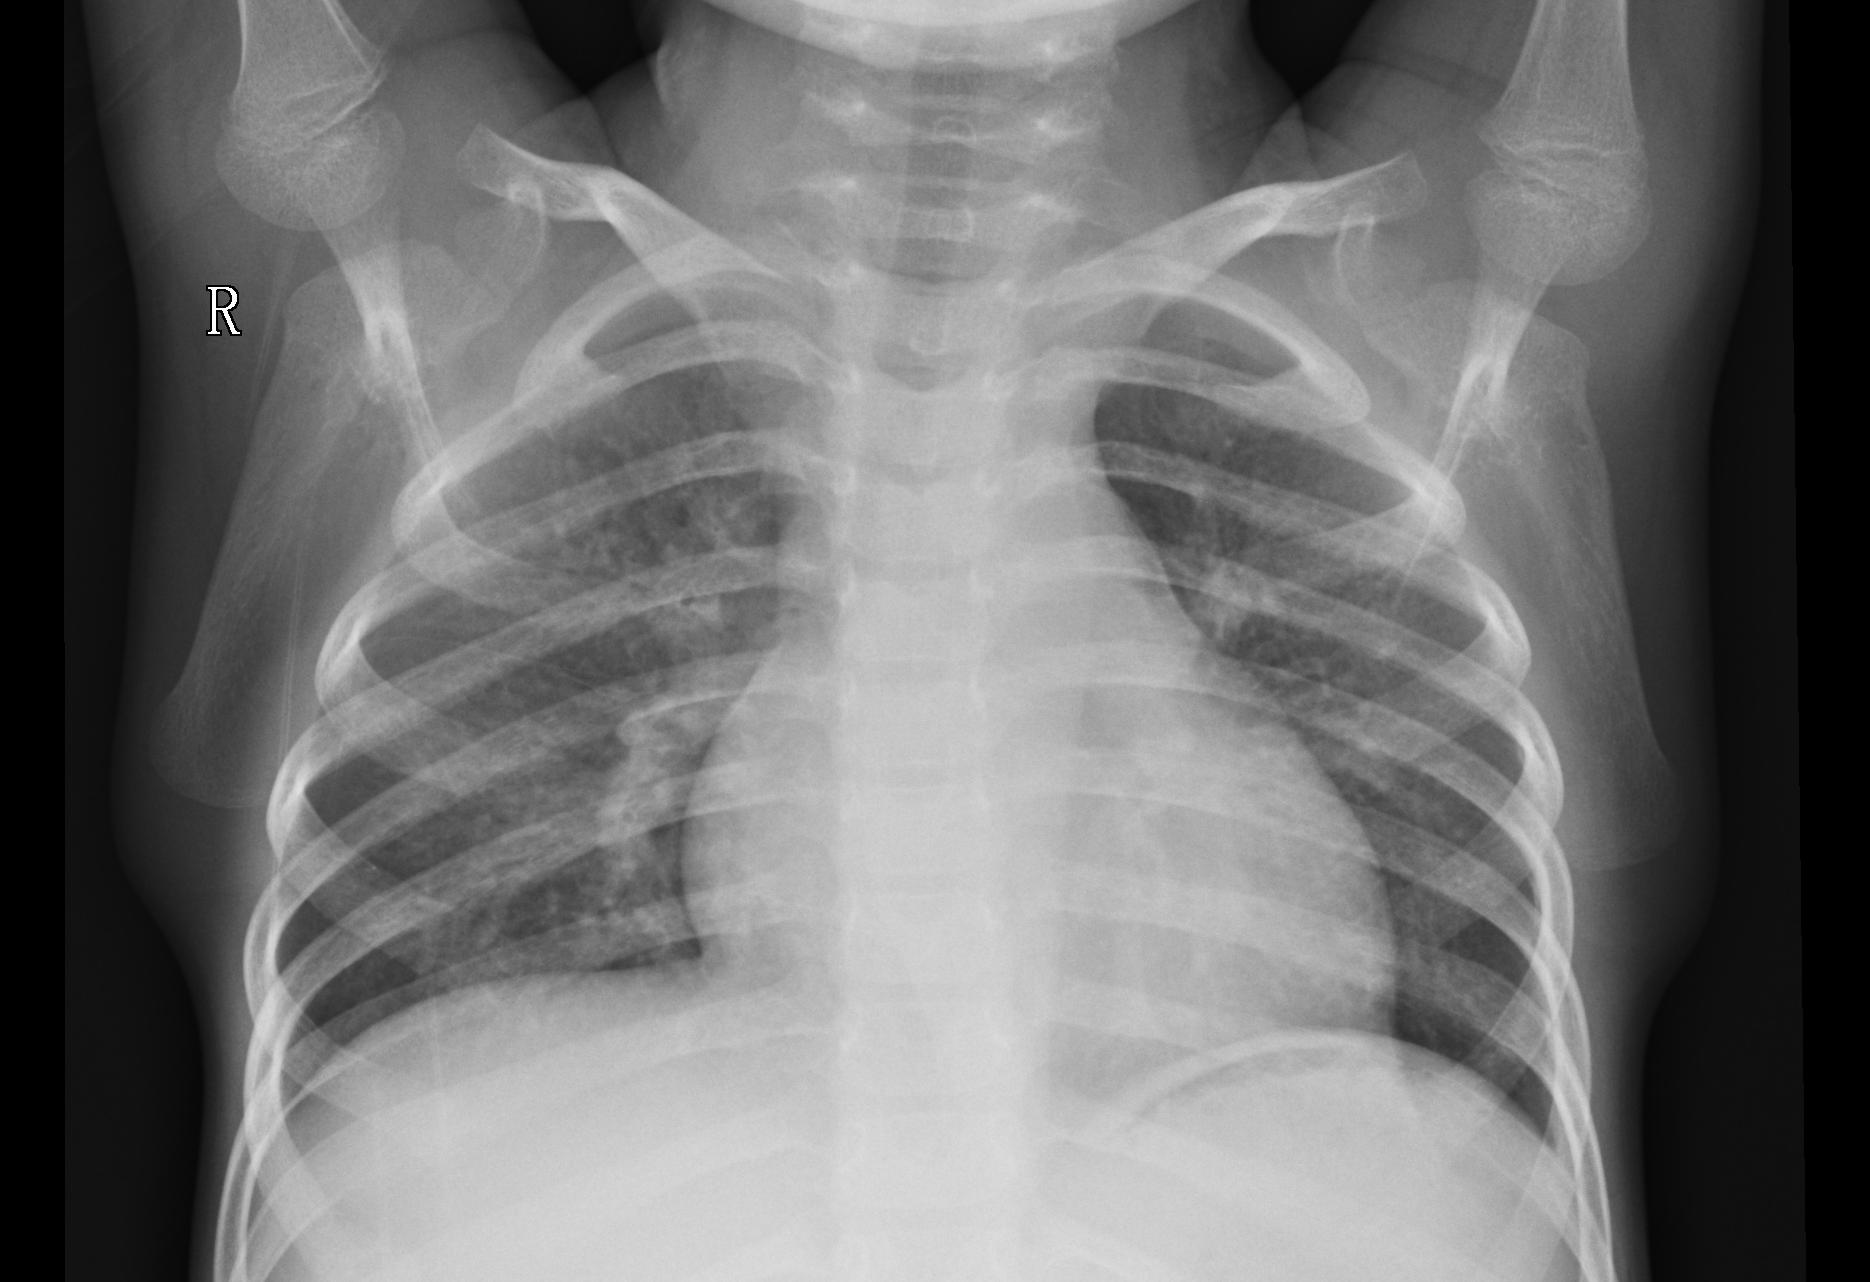
Diagnosis: PNEUMONIA